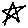
Label: star